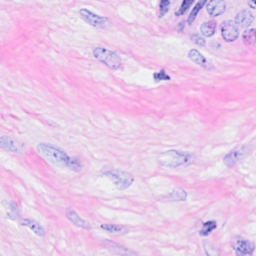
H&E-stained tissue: Breast